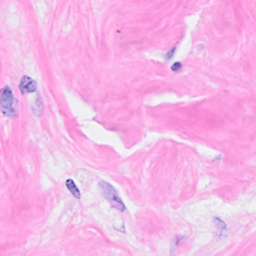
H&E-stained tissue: Breast